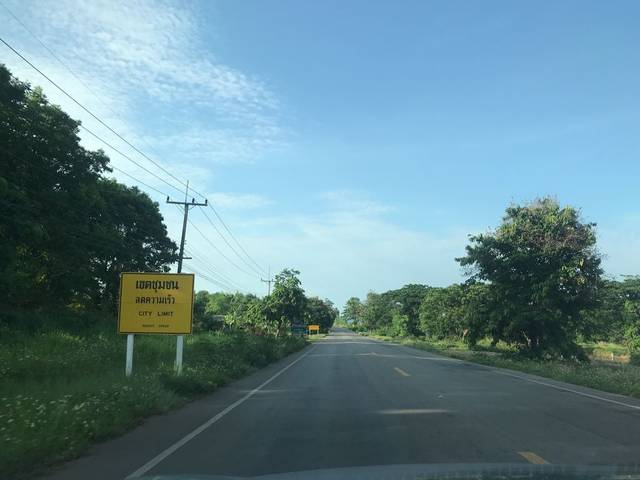
Region: Thailand
Coordinates: 19.305, 100.002